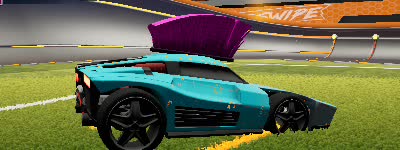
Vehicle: breakout